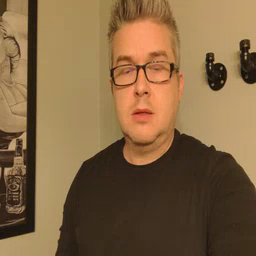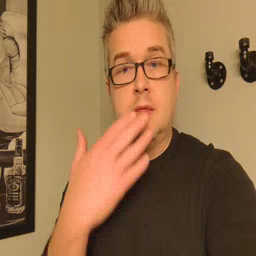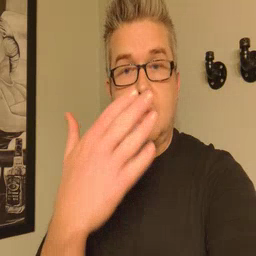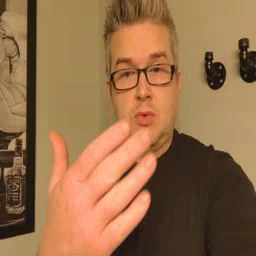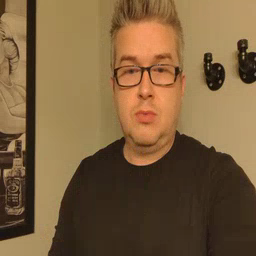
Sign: thankyou